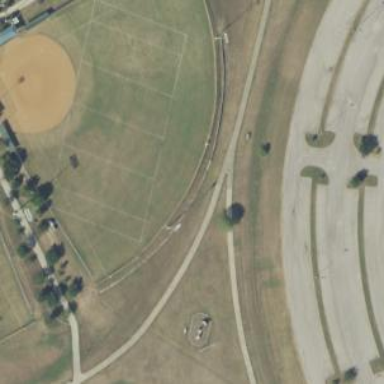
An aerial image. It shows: Baseball pitch for leisure and sports activities.